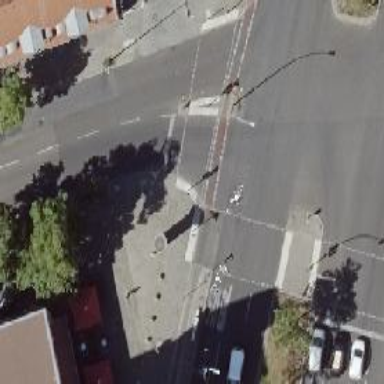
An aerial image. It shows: Road with traffic signals.